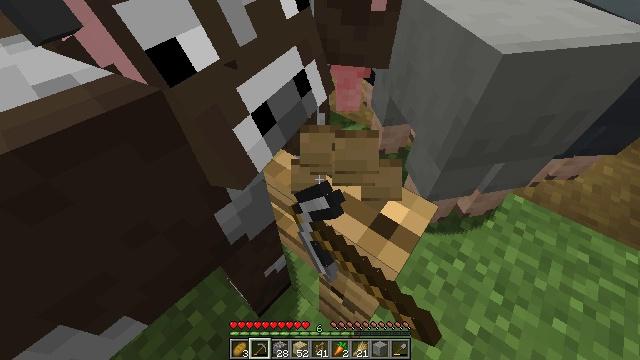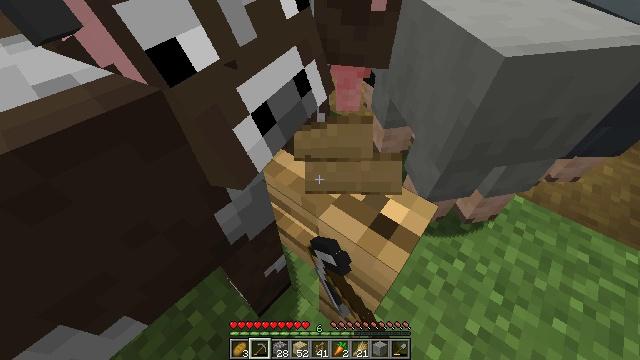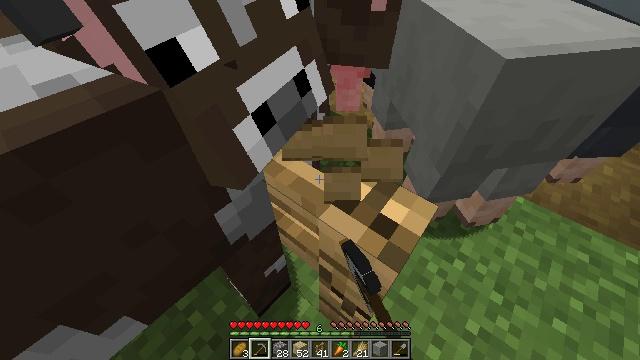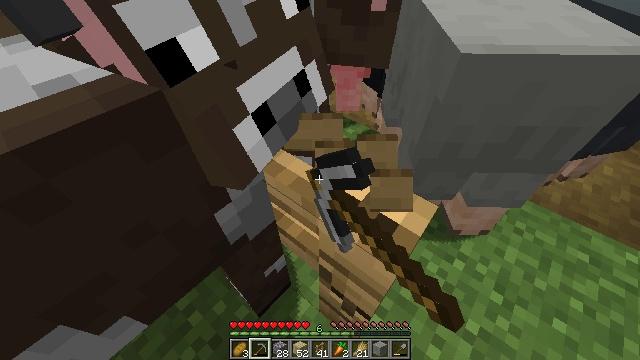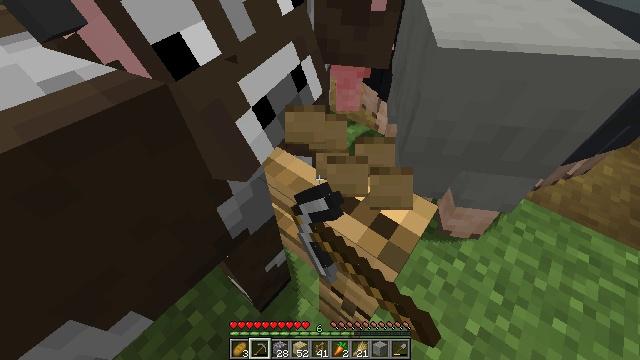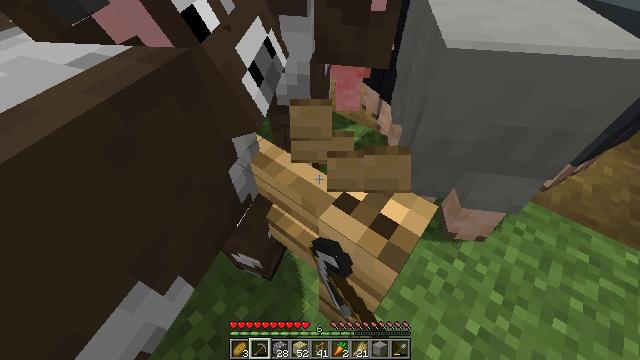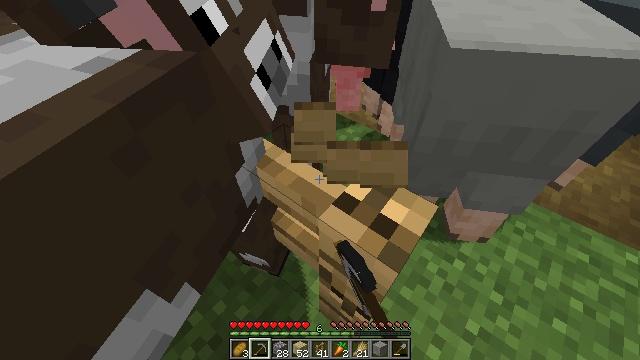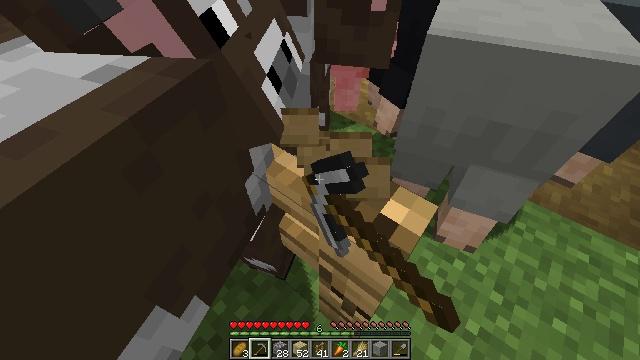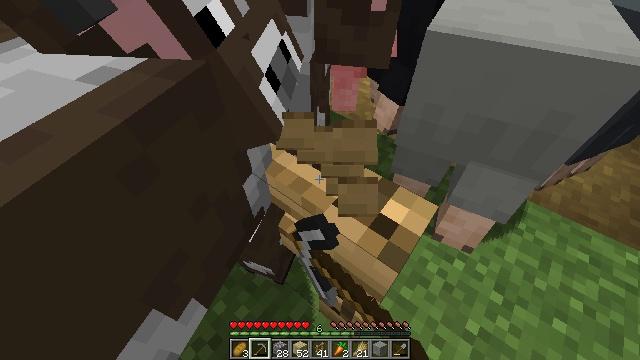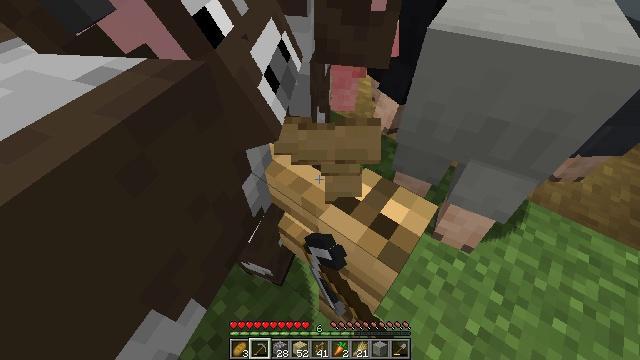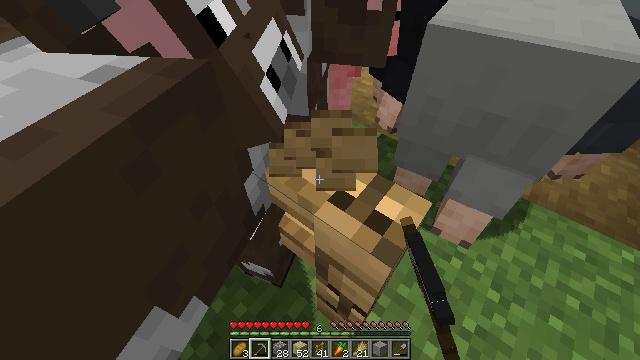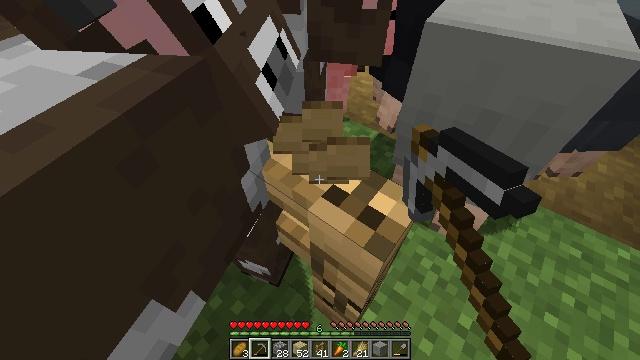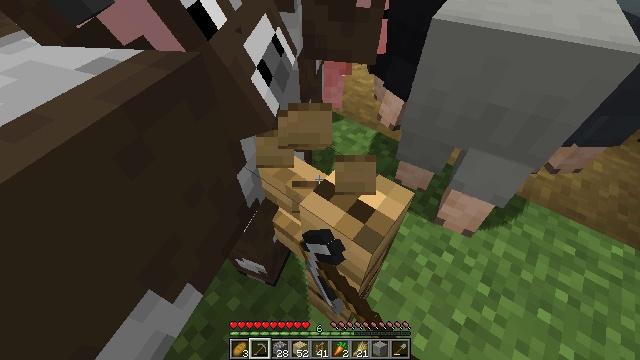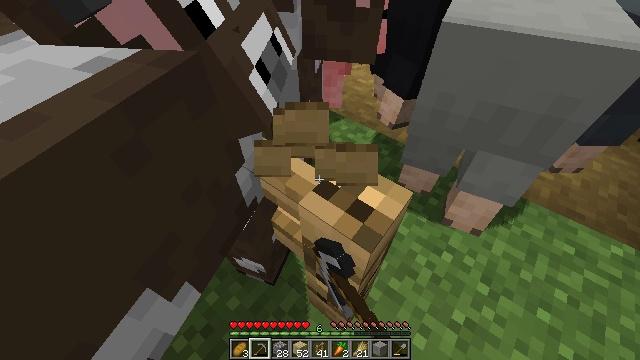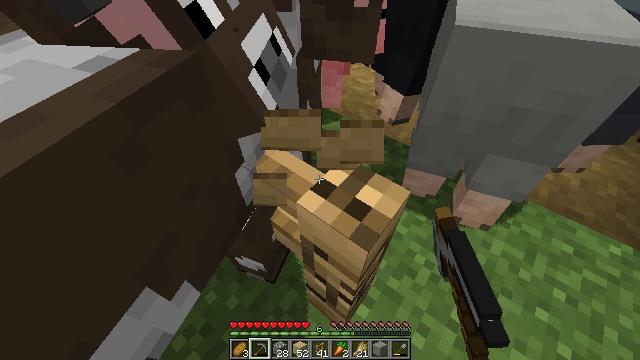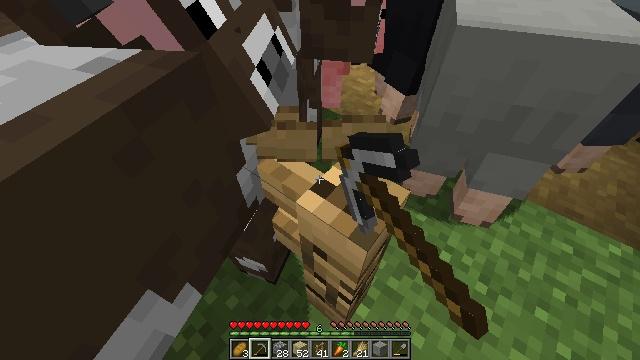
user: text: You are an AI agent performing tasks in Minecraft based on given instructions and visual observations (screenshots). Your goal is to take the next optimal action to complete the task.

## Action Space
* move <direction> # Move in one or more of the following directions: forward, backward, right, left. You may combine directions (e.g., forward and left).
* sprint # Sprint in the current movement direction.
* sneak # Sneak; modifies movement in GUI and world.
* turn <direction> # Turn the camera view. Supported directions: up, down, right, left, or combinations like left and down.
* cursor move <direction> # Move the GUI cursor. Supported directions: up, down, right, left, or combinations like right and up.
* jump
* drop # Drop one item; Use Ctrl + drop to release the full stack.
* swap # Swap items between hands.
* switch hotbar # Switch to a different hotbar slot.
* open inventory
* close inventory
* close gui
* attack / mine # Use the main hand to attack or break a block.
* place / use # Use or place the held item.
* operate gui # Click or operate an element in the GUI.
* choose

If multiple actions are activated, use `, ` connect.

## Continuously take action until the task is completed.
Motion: motion action
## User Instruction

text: Break down the oak fence.
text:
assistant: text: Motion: attack / mine
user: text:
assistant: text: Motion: attack / mine
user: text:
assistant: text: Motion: attack / mine
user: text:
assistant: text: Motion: attack / mine
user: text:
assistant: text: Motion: attack / mine
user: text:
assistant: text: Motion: attack / mine
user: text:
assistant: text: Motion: attack / mine
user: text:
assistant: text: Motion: attack / mine
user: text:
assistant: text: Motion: attack / mine
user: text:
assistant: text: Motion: attack / mine
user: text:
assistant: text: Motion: attack / mine
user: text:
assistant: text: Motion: attack / mine
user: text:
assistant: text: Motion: attack / mine
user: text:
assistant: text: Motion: attack / mine
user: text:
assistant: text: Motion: attack / mine
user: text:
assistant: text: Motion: attack / mine
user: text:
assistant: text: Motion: attack / mine
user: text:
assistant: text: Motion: attack / mine
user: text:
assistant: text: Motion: attack / mine
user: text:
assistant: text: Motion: attack / mine
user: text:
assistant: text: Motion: attack / mine
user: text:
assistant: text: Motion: attack / mine
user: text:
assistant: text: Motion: attack / mine
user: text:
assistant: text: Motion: attack / mine
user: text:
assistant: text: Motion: attack / mine
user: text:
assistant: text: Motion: attack / mine
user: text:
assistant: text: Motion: attack / mine
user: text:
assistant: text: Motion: attack / mine
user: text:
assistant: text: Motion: attack / mine
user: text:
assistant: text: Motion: attack / mine